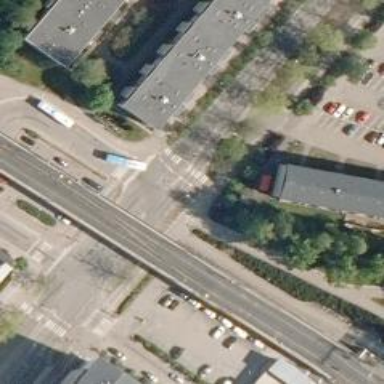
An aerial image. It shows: Asphalt cycleway with uncontrolled crossing.